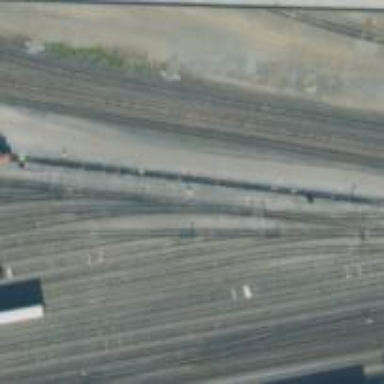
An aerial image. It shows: Railway yard in service.